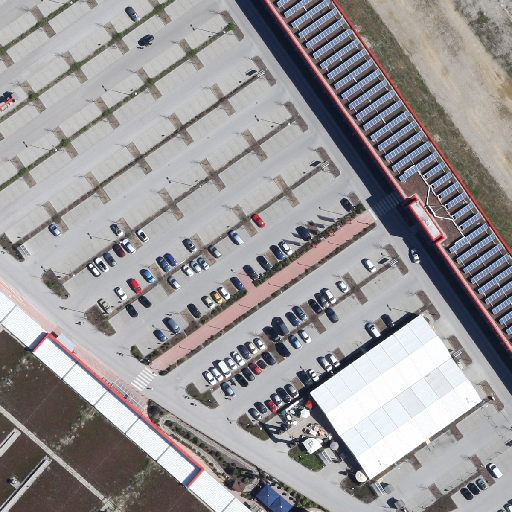
Referring expression: car in the parking area